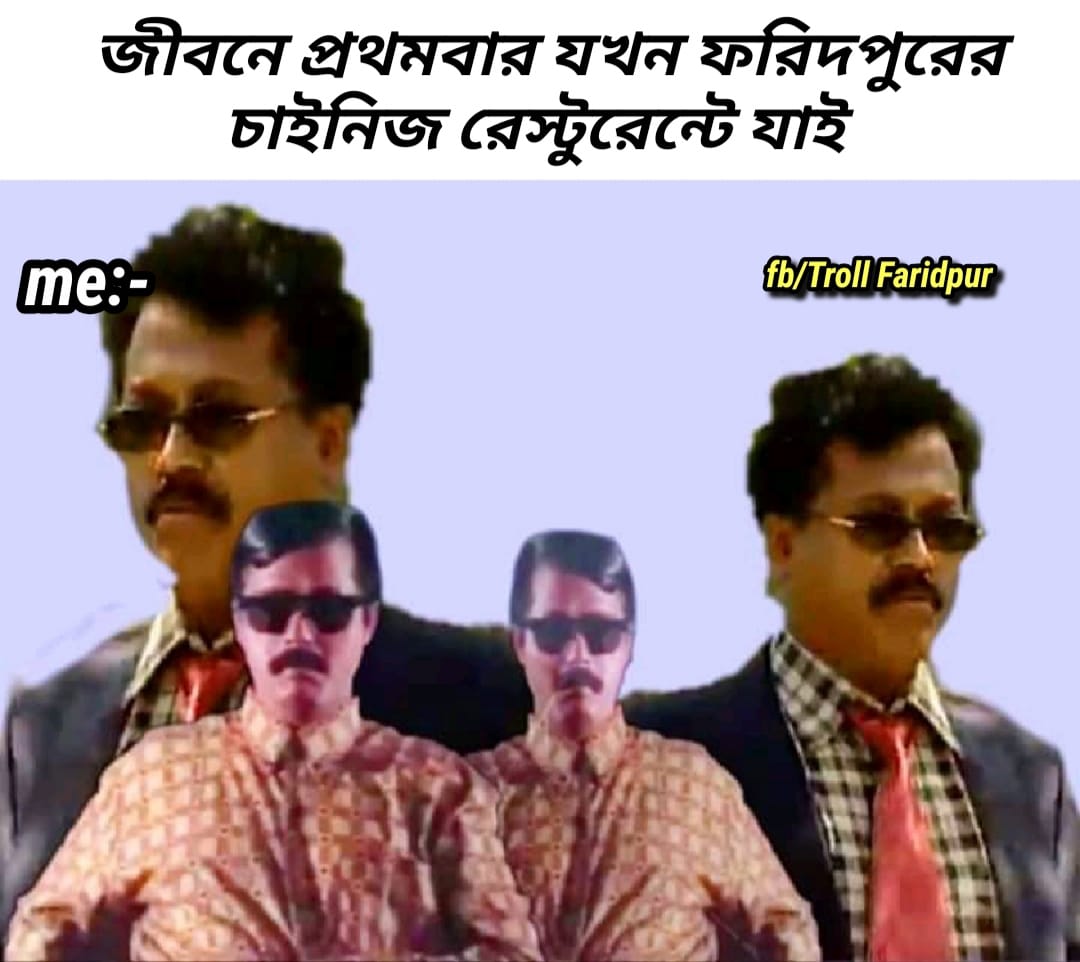
Caption: জীবনে প্রথমবার যখন ফরিদপুরের চাইনিজ রেস্টুরেন্টে যাই      me :-
Label: non-hate